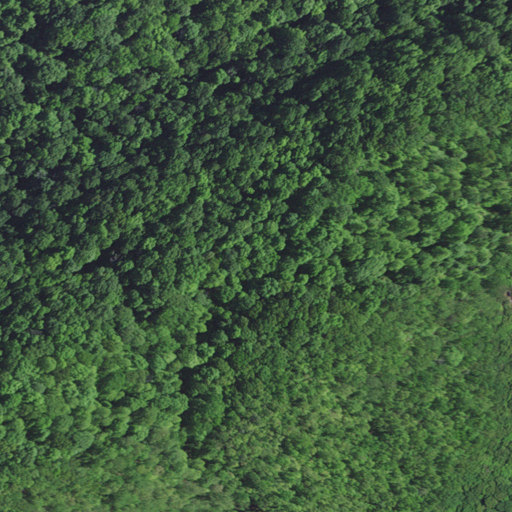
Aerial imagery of gap in Kentucky named Callaway Gap containing deciduous forest and mixed forest